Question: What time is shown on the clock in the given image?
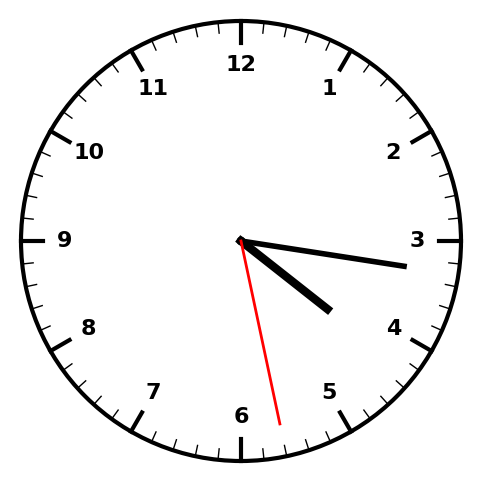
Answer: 04:16:28